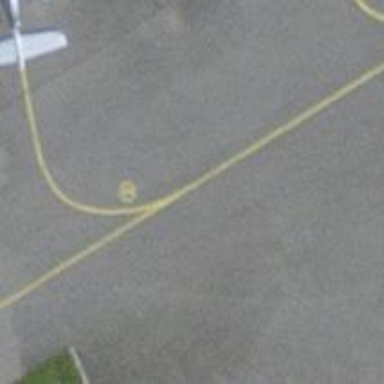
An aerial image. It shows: Image of taxiway at airport.